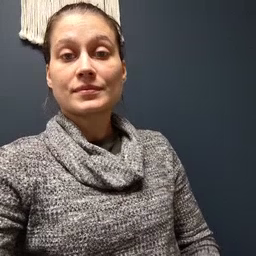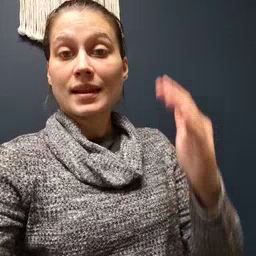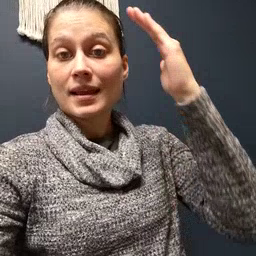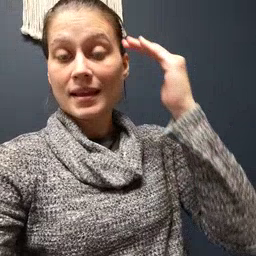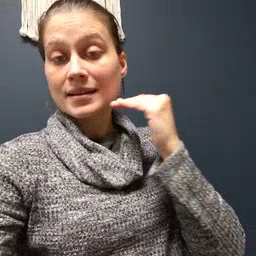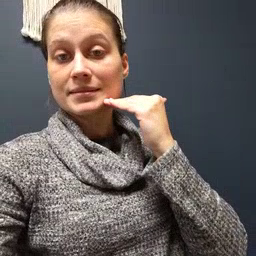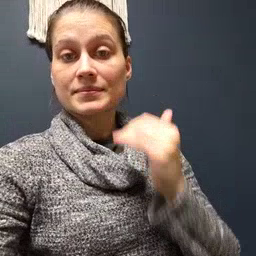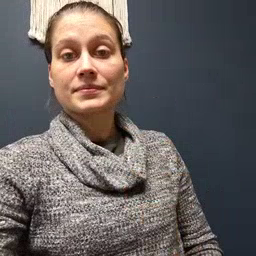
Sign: head